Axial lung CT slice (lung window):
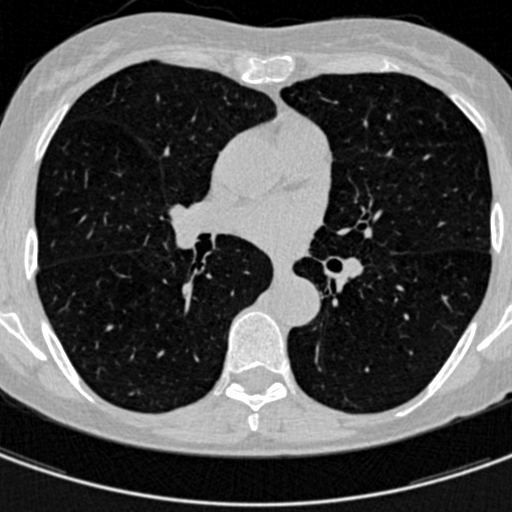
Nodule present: no